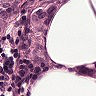
Metastatic tissue present: yes